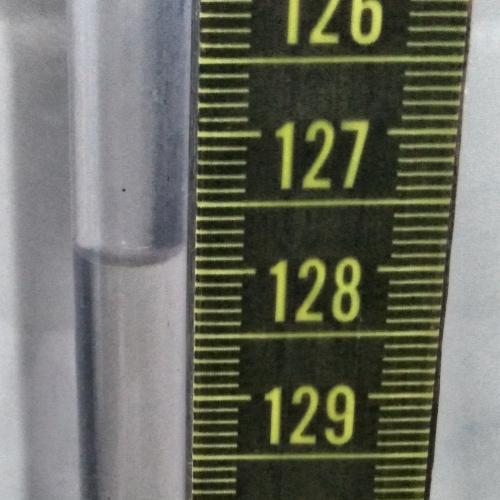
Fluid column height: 127.9 cm